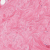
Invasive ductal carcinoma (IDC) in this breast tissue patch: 0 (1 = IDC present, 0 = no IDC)